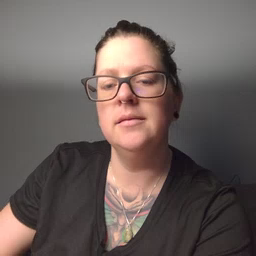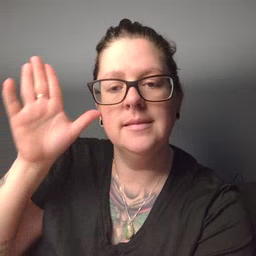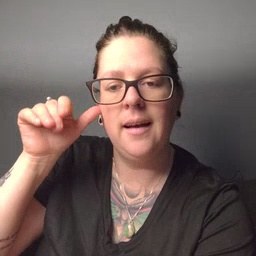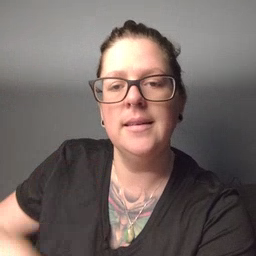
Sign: donkey